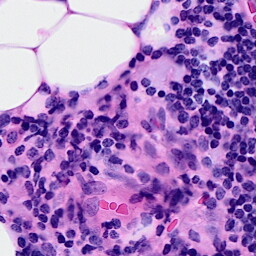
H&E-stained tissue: Breast